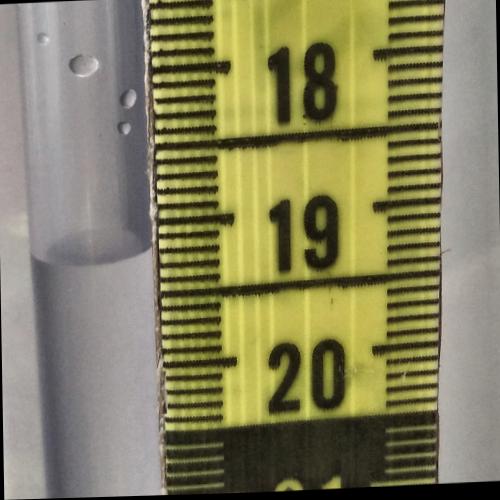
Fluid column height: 19.2 cm